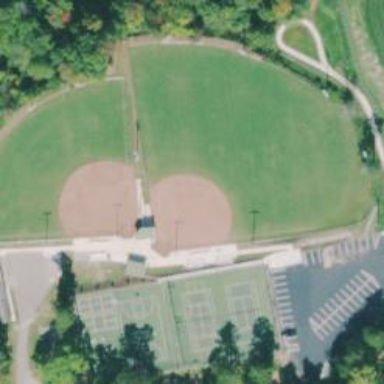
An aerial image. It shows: Baseball field.